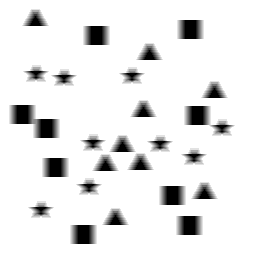
Squares: 9
Triangles: 9
Stars: 9
Total shapes: 27